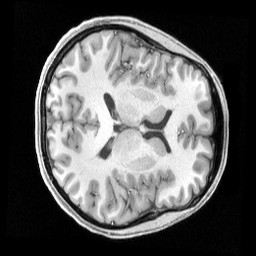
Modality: T1w
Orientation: axial
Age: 28
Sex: female
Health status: healthy
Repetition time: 2.4 s
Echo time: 0.00222 s